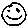
Label: smiley face